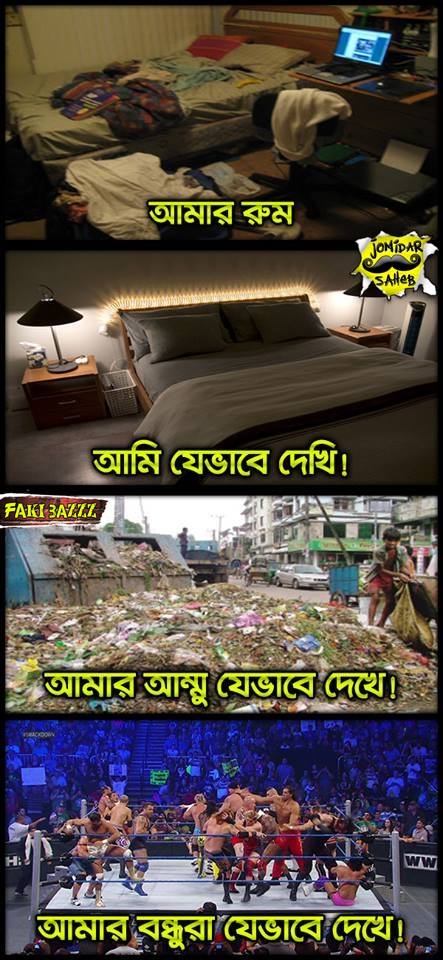
Caption: আমার রুম আমি যেভাবে দেখি! আমার আম্মু যেভাবে দেখে!আমার বন্ধুরা যেভাবে দেখে!
Label: non-hate